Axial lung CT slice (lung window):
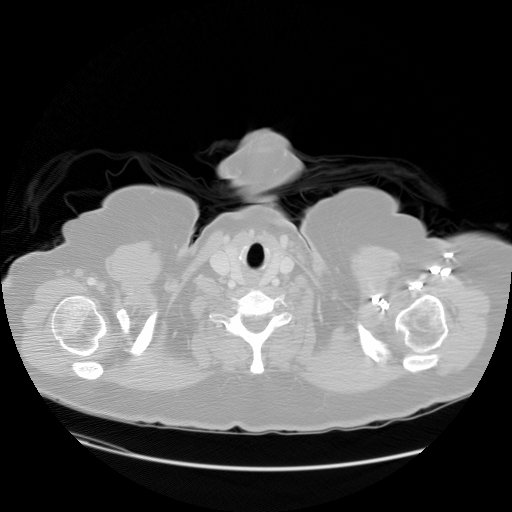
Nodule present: no